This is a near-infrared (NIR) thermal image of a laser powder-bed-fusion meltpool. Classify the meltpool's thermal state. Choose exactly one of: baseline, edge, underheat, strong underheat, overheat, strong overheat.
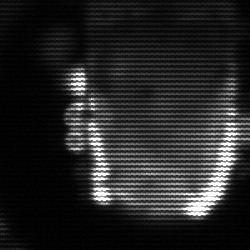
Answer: baseline